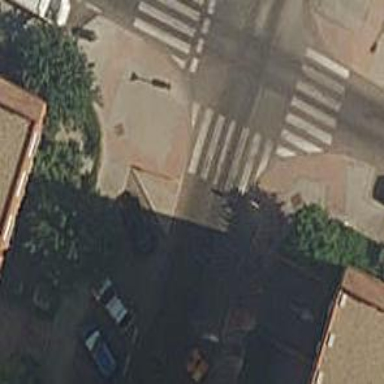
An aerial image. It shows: Marked crossing on the road.